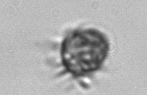
Label: Ciliophora